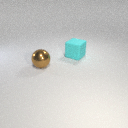
large cyan rubber cube behind large brown metal sphere